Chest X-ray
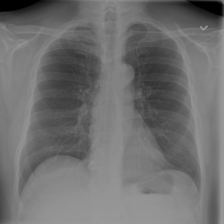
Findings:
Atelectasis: negative
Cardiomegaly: negative
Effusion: negative
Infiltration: positive
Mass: negative
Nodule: negative
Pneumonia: negative
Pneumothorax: negative
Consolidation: negative
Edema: negative
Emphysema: negative
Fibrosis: negative
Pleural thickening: negative
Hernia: negative